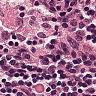
Metastatic tissue present: no